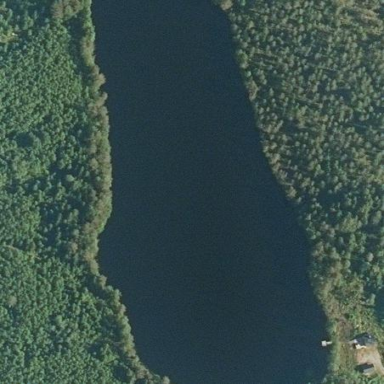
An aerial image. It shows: Pond with natural water.